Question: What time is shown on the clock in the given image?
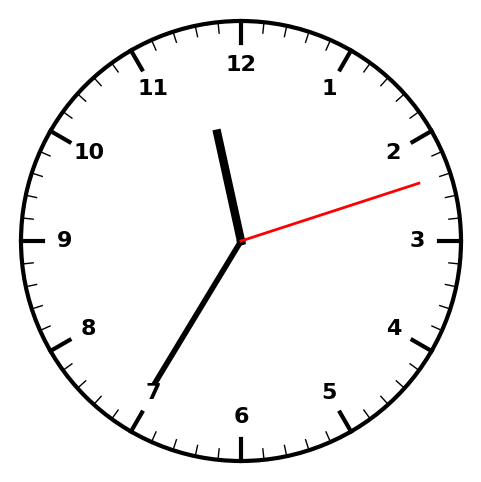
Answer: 11:35:12